Question: I want to add a new column named 'NormalizedAnnualCompensation' derived from another 2 columns (CompTotal and CompFreq).
Here is my code:
'''
for compensation in df['CompFreq']:
if compensation == 'Yearly':
df['NormalizeAnnualCompensation'] = df['CompTotal']
elif compensation == 'Monthly':
df['NormalizeAnnualCompensation'] = df['CompTotal']* 12.0
elif compensation == 'Weekly':
df['NormalizeAnnualCompensation'] = df['CompTotal'] * 52.0
'''
And the output

As you can notice, the output isn't correct, because it's simple a straight up copy from the column CompTotal. How can I fix this?
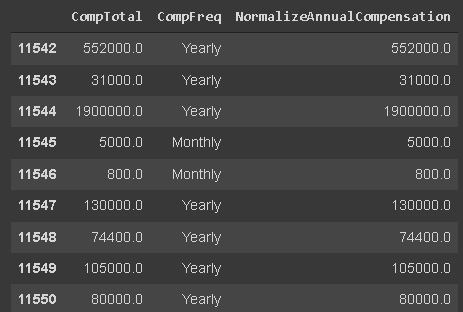
Answer: You can do it like this:
'''
df['NormalizeAnnualCompensation'] = df['CompTotal'] * df['CompFreq'].map({'Yearly': 1.0, 'Monthly': 12.0, 'Weekly': 52.0})
'''